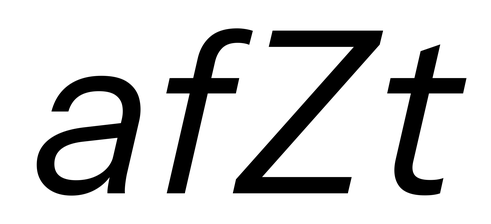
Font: InstrumentSans-Italic_Italic